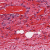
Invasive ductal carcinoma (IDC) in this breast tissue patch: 0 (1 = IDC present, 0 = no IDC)